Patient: sex M, age 57
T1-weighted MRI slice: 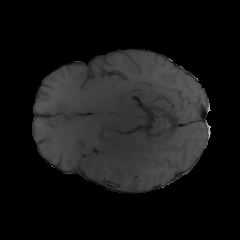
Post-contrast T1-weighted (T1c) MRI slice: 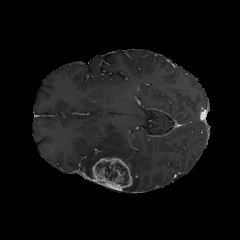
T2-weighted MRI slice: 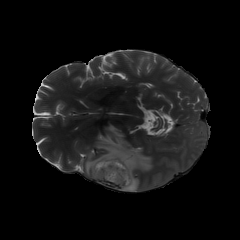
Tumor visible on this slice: yes
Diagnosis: Glioblastoma, IDH-wildtype
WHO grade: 4